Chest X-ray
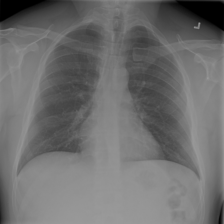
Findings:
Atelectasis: negative
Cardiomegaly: negative
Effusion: negative
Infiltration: negative
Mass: negative
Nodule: negative
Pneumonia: negative
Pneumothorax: negative
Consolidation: negative
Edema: negative
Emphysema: negative
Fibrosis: negative
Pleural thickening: negative
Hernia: negative